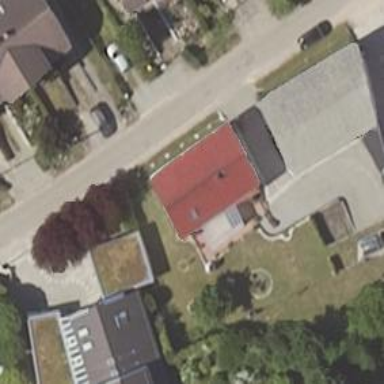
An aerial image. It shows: Simple and straightforward house.